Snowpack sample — Loveland Pass, Silver Plume, Colorado, USA (1/12/25, 11:40 AM MST)
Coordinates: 39.66, -105.88
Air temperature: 7 °F
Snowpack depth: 140 cm
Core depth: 10 cm
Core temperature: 41 °F
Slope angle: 11°, slope face: 30°
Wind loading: high
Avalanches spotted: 2
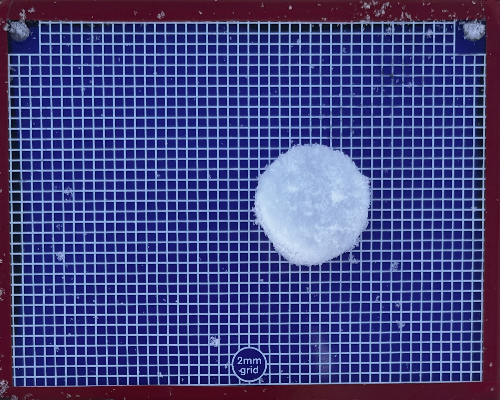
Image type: profile
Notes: Pilot using slightly modified coring method that took too large segment for snow profile picturing, advised not to use in higher level models. Two avalanche on south face nearby, partially cloudy with light snow in the last 24 hours. Lots of wind loading on eastern features.